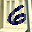
Label: 6